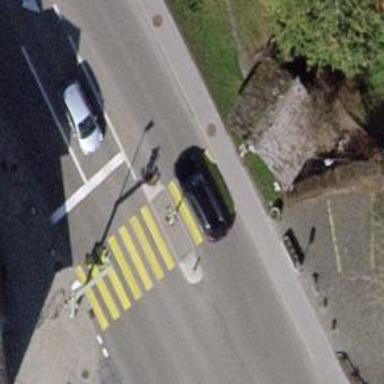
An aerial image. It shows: Crossing with traffic signals.